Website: walmart
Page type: account-selection
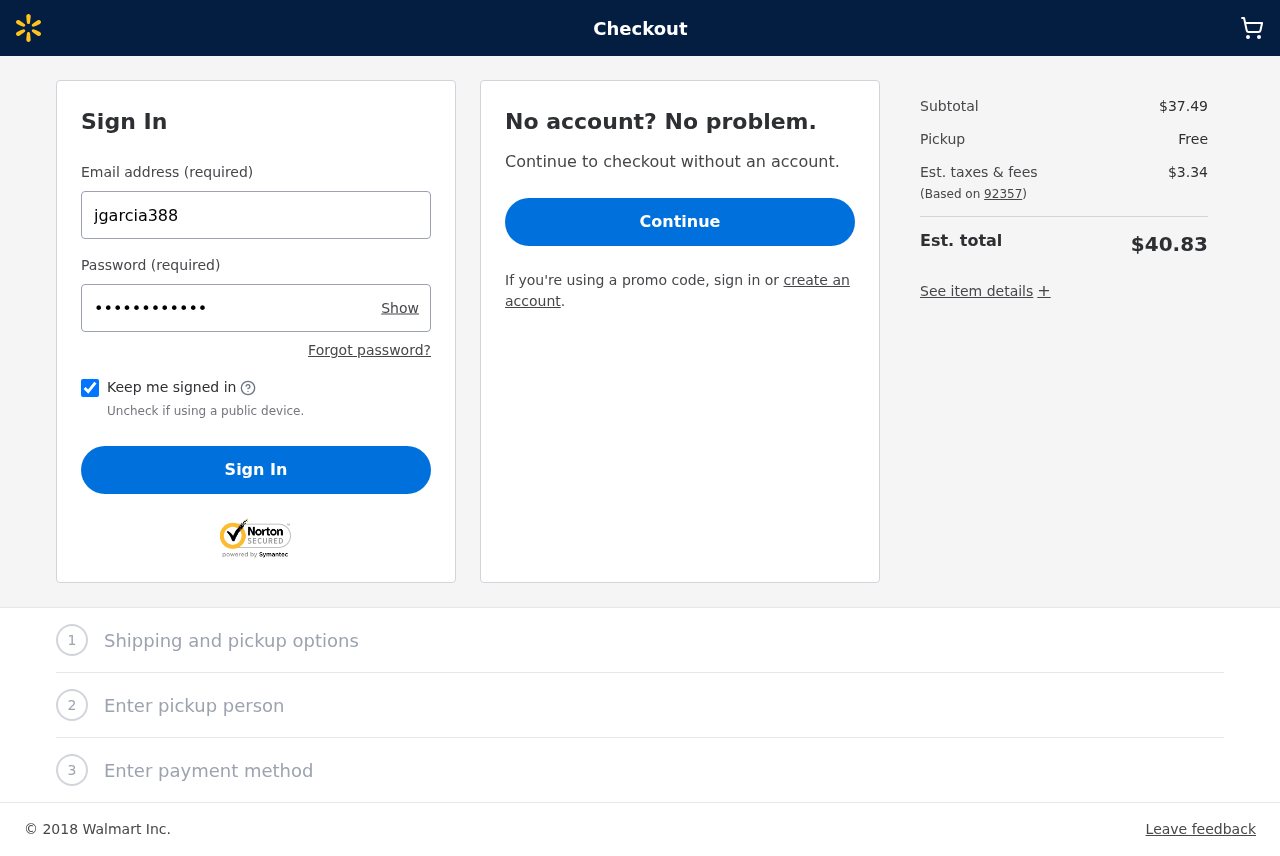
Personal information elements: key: PII_LOGIN_USERNAME
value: jgarcia388
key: PII_POSTCODE
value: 92357
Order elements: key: ORDER_SUBTOTAL
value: $37.49
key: ORDER_TAX
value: $3.34
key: ORDER_TOTAL
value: $40.83